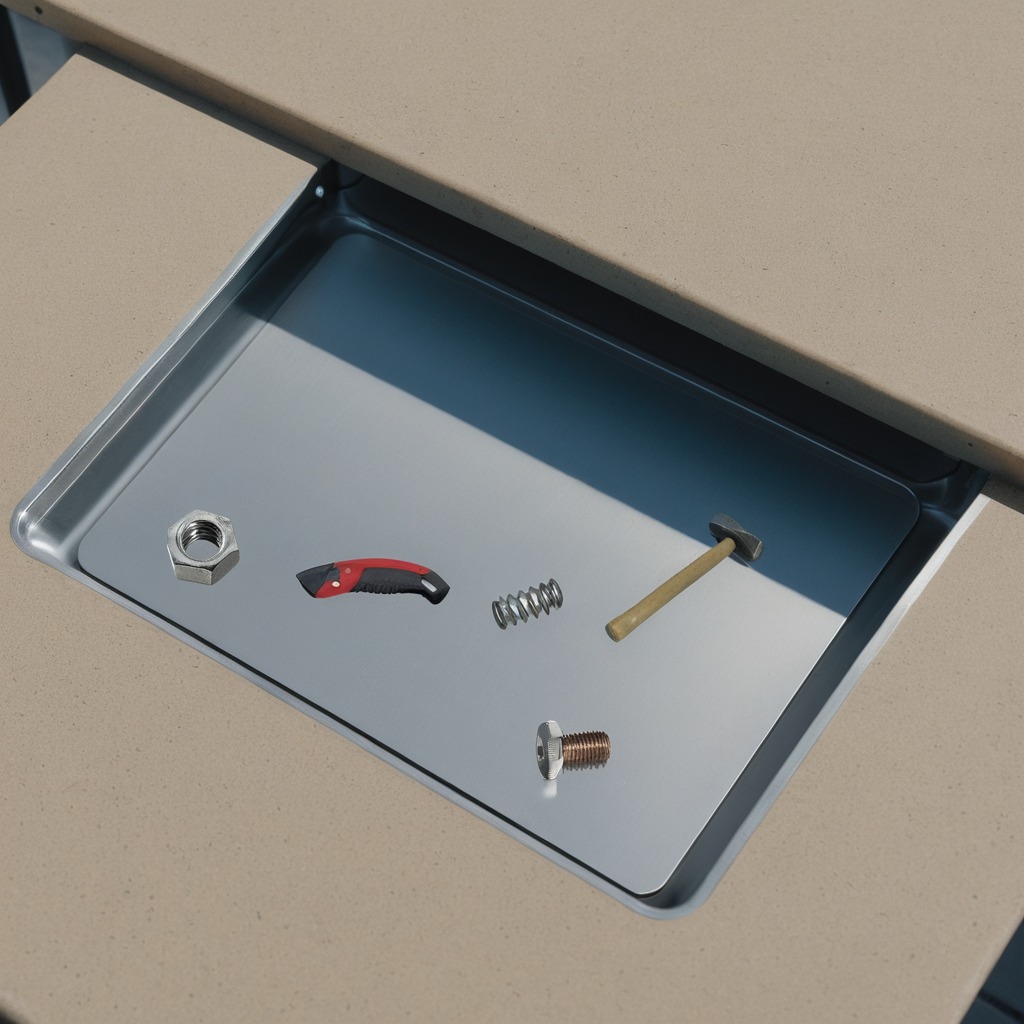
A utility knife, a metal machine screw, a hammer, a coiled metal spring, and a metal nut are lying on the table.